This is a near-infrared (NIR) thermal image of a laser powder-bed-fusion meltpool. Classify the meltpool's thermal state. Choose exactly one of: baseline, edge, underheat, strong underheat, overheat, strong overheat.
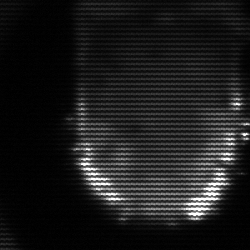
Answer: baseline